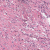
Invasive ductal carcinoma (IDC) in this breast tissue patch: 0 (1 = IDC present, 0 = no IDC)